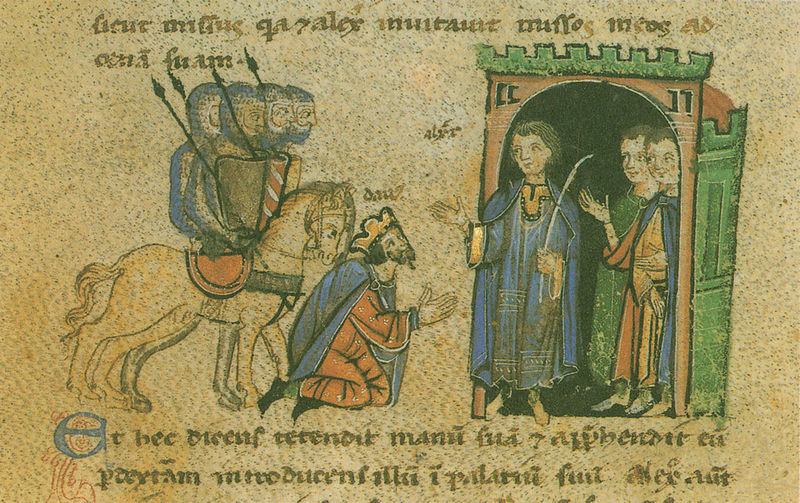
Titel: Alexanderroman
Institution: Leipzig, Stadtbibliothek
Schlagwörter: blau, grün, menschen, männer, tür, gebäude, rot, bibel, hände, kirche, gewand, mantel, drei, krone, pferd, pferde, reiter, schrift, papier, kuppel, könig, tor, zinnen, schild, buch, burg, kloster, illustration, knien, initiale, hallo, ritter, buchdruck, pergament, jesus, knieend, mittelalter, schreiber, bitte, miniatur, grüssen, bitten, begrüssen, willkommen, gruss, burgtor, latein, buchmalerei, schil, sperre, zinen, armenbibel, grüsen, begrüsen, grünärot